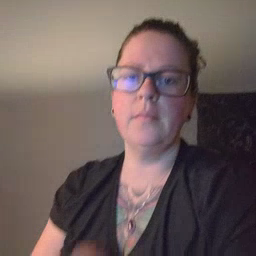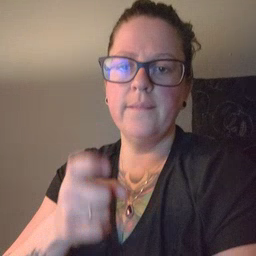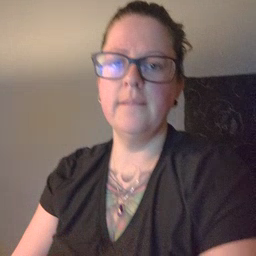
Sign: gift